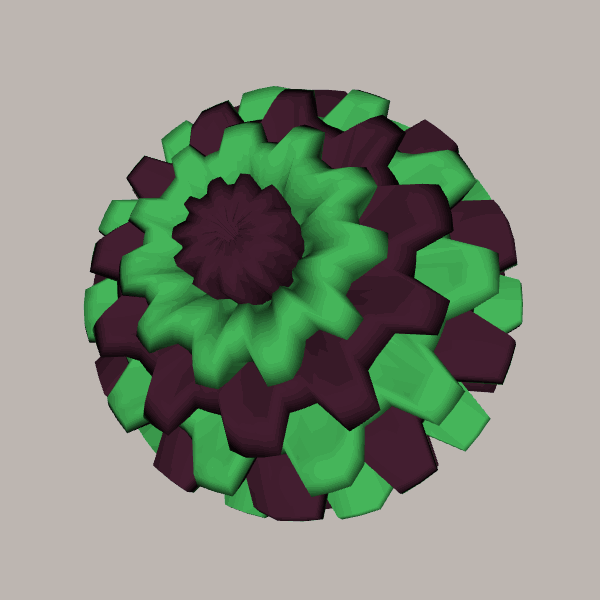
Background: light